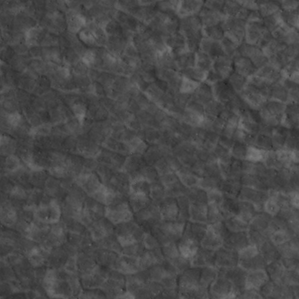
Label: non_frost